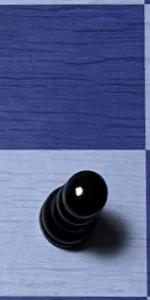
Label: Pawn_Black